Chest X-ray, PA view. Patient: 63 years old, sex M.
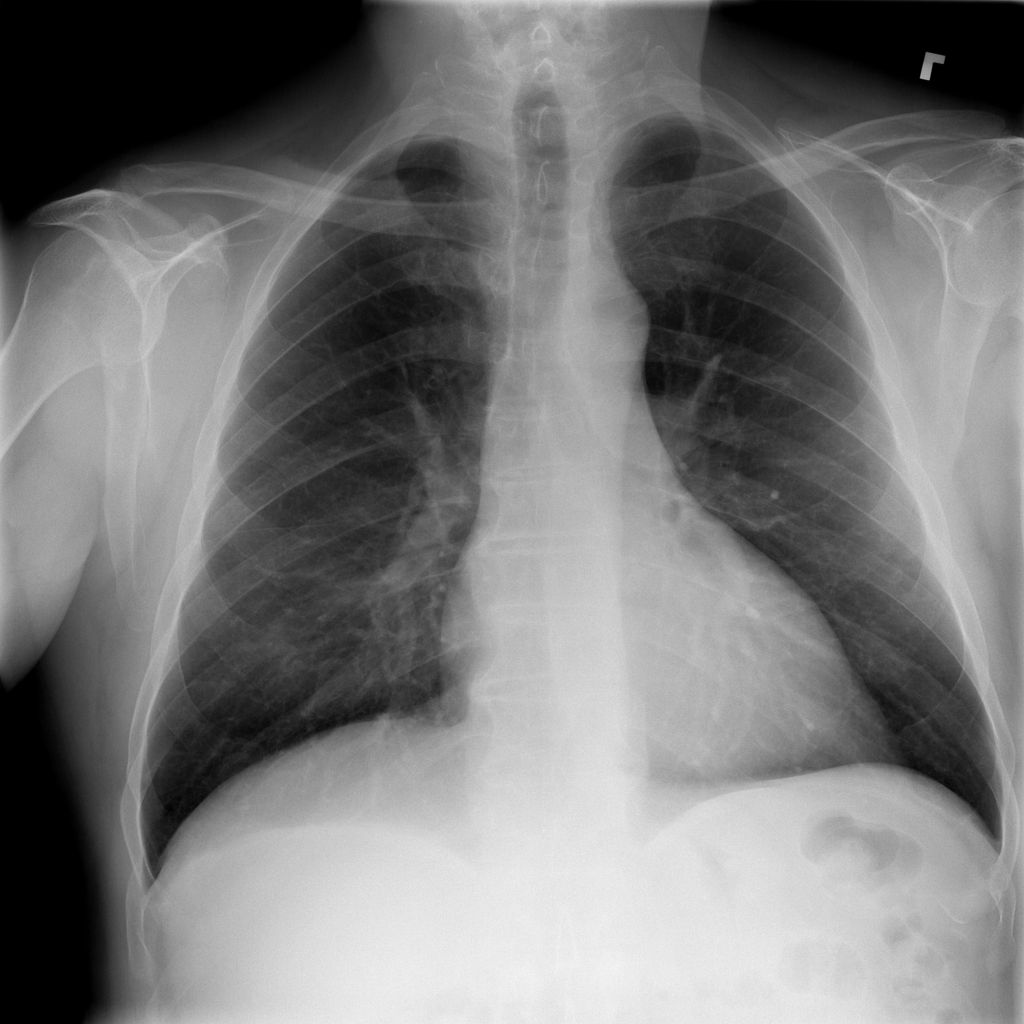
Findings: Infiltration